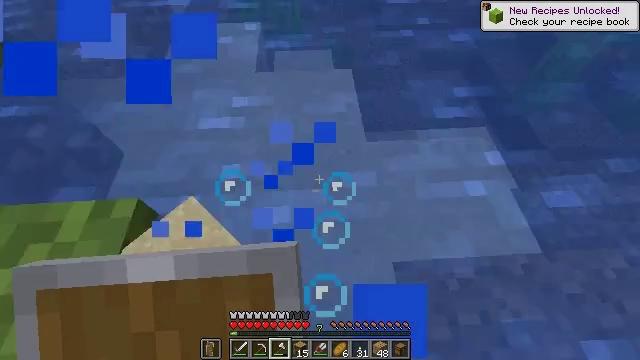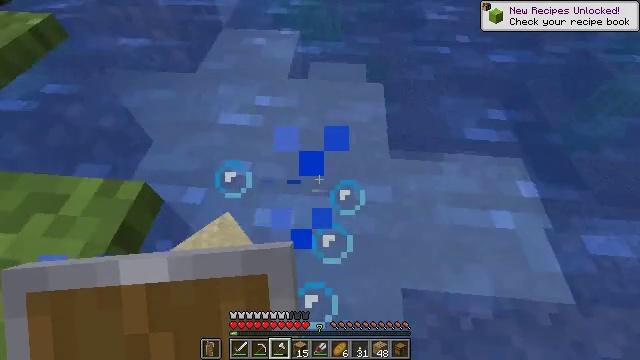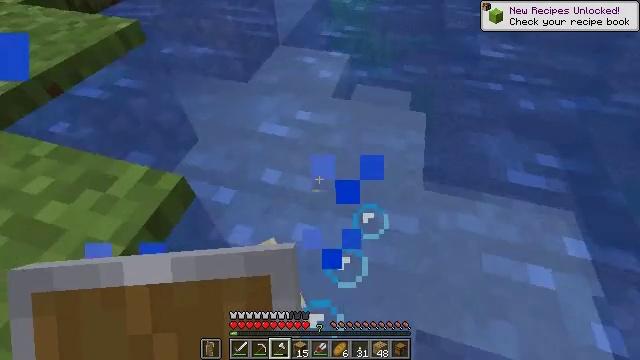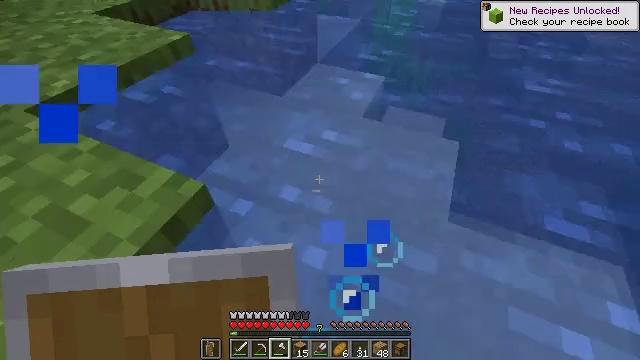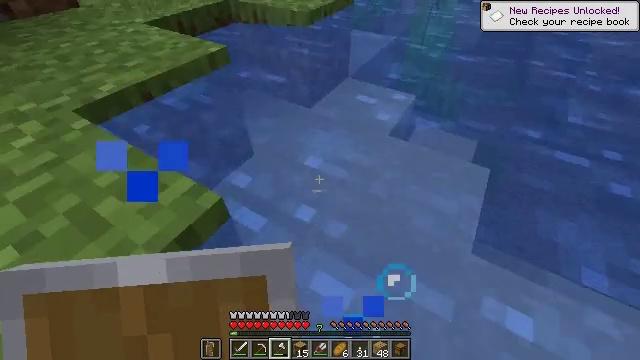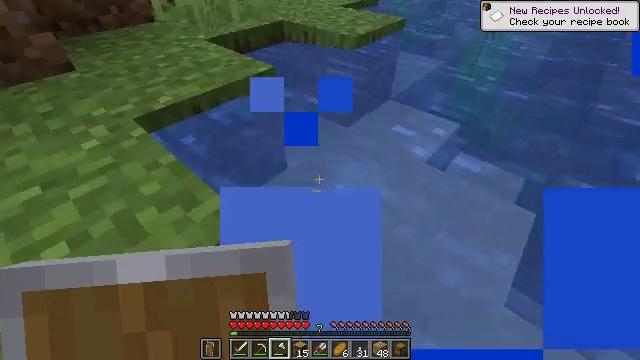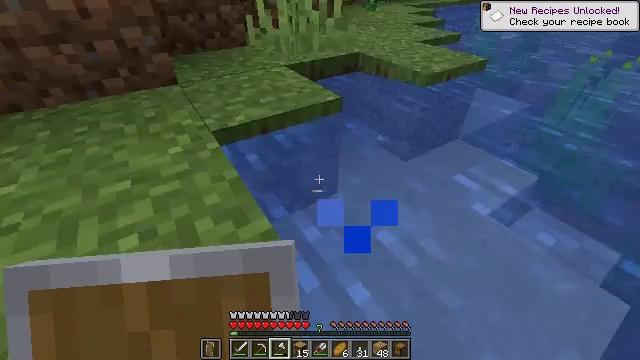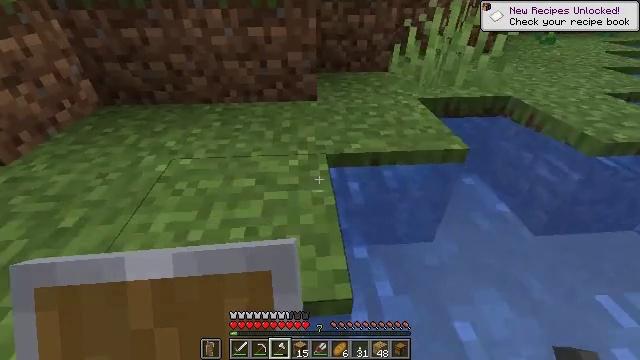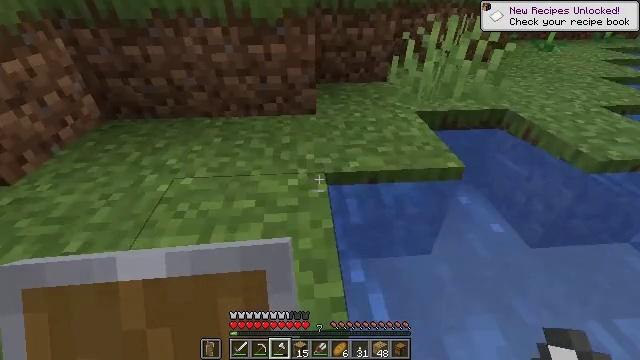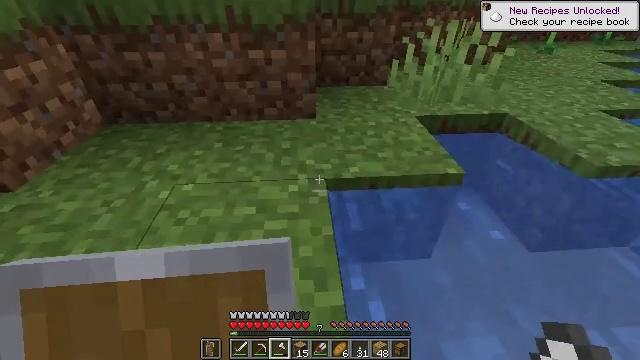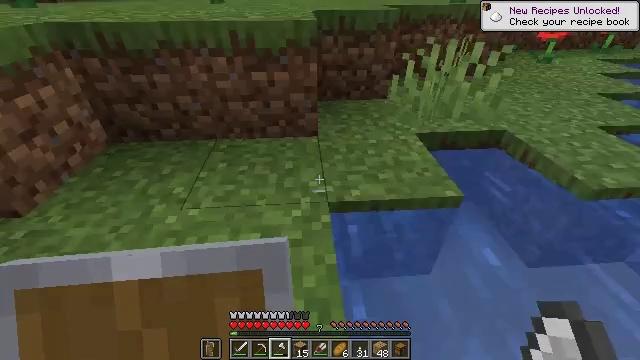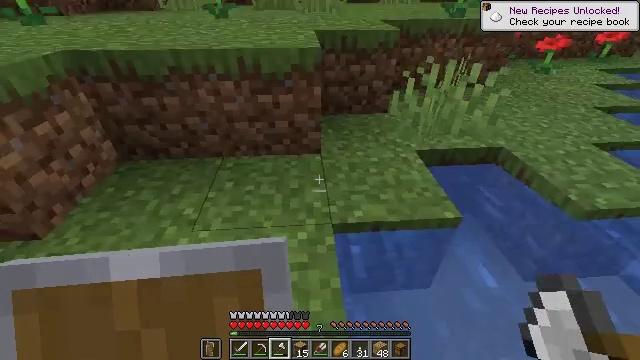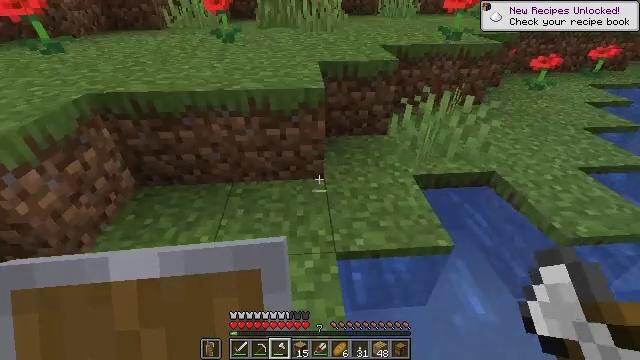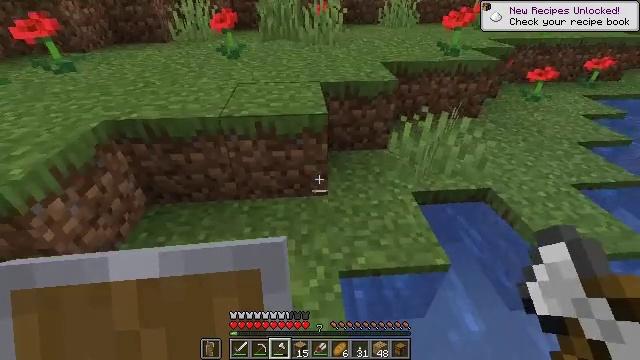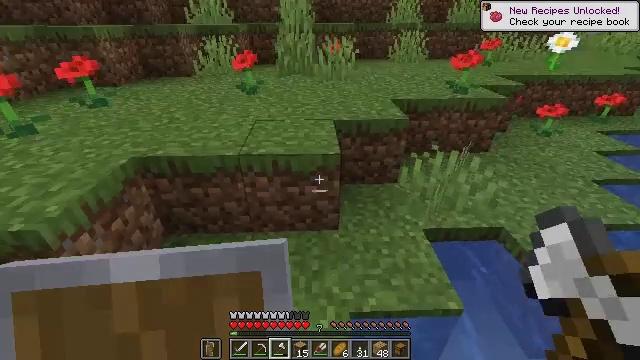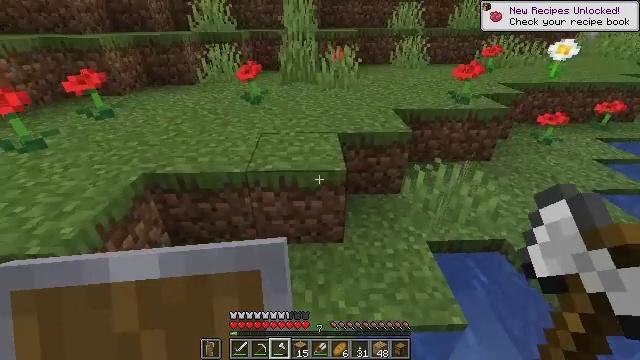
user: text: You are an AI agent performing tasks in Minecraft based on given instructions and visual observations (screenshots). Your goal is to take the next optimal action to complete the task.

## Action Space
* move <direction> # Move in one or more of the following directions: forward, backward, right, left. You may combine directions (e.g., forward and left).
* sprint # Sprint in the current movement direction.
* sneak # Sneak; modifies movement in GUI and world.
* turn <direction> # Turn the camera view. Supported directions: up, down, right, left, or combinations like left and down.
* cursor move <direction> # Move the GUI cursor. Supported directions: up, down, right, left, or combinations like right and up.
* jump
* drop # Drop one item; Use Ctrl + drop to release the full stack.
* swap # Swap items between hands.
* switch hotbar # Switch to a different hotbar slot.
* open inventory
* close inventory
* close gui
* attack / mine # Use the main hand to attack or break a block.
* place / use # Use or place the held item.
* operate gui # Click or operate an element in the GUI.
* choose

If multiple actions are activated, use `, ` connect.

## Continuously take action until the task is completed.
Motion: motion action
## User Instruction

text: Mine sand by the water.
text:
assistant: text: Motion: turn left and up
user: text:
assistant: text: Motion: move forward, turn left and up
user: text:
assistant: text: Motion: move forward, turn left and up
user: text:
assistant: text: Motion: move forward, turn left and up, jump
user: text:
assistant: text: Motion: move forward, turn left and up, jump
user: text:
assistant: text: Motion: move forward, turn left and up, jump
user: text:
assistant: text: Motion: move forward and move left, turn left and up, jump
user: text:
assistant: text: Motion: move forward and move left, jump
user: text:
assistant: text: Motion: move forward and move left, jump
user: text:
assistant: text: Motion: move forward and move left, jump
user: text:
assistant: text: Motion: move forward and move left, jump
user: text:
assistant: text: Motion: move forward and move left, jump
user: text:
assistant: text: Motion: move forward and move left, jump
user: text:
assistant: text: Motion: move forward and move left, turn left and up, jump
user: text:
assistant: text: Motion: move forward and move left, jump
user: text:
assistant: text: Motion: move forward and move left, turn left and up, jump
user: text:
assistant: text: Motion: move forward and move left, turn left and up
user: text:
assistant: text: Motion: move forward and move left, turn left and up
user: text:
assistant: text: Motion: move forward and move left, turn left and up
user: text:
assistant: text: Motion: move forward
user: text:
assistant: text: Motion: move forward
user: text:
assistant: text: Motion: move forward
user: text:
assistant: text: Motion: move forward
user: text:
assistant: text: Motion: move forward
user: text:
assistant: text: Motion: move forward, turn left and up
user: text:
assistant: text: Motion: move forward, turn left and up, jump
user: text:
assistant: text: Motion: move forward, jump
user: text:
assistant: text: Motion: move forward, jump
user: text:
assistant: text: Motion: move forward, jump
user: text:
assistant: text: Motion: move forward, jump